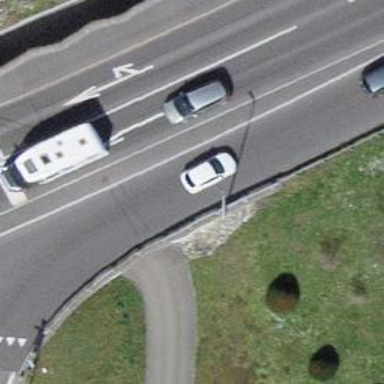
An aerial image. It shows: Tunnel footway.